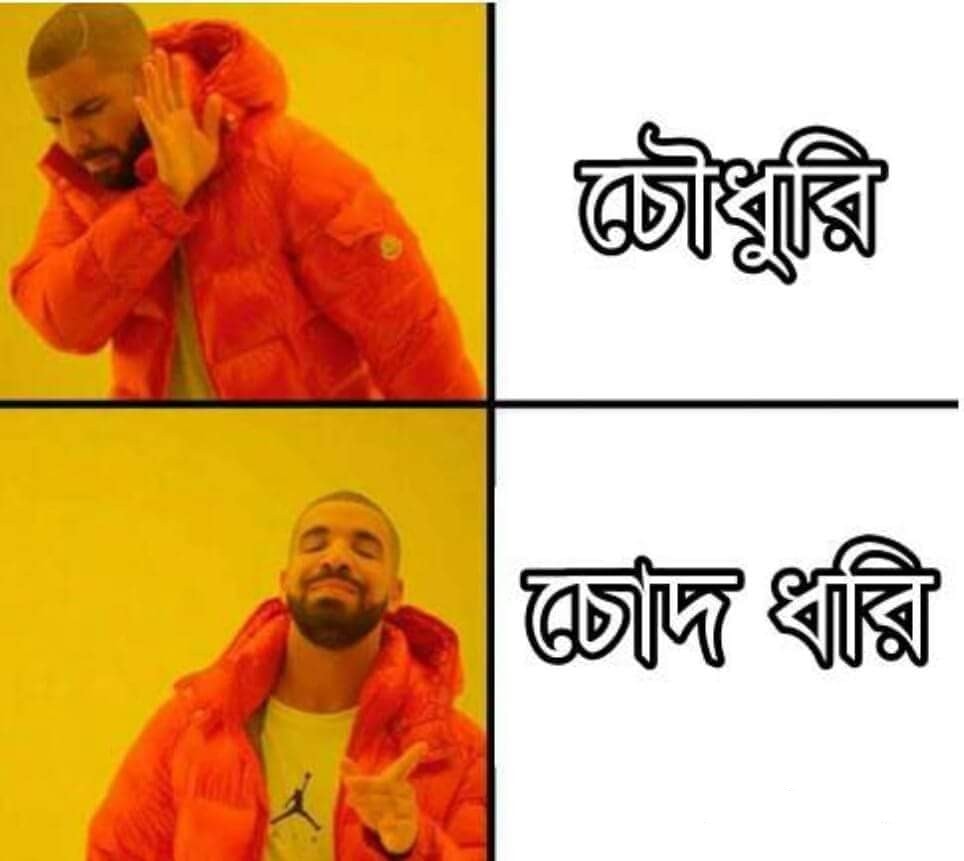
Caption: চৌধুরি    চোদ ধরি
Label: non-hate